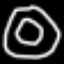
Label: donut